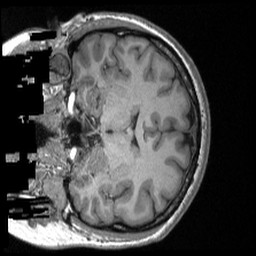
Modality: T1w
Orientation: coronal